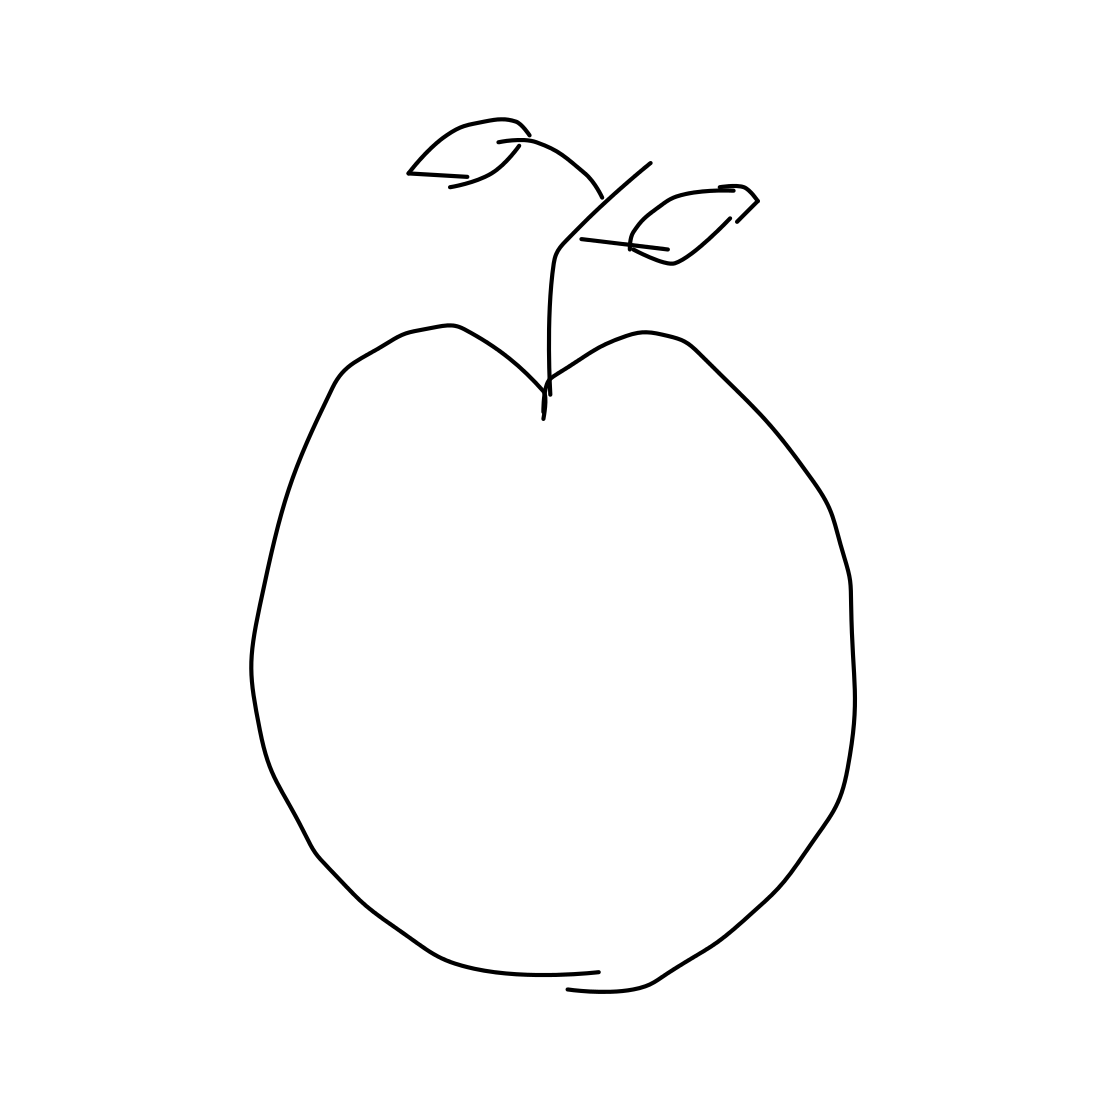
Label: apple